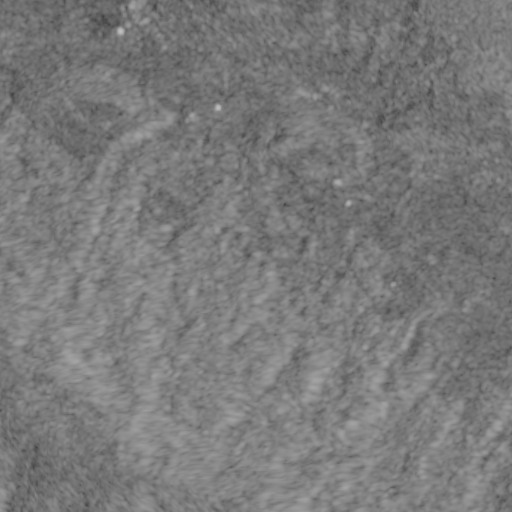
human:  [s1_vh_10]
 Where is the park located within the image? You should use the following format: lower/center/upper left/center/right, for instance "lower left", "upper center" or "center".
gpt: The park is located in the upper left of the image.
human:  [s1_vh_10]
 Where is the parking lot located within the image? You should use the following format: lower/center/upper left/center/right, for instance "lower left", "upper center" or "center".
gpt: The parking lot is located in the upper center of the image.
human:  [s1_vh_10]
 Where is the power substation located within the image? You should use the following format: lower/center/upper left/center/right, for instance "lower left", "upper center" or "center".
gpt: The power substation is located in the upper center of the image.
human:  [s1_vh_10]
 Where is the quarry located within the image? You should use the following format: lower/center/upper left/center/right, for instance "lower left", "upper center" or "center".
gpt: The quarry is located in the upper left of the image.
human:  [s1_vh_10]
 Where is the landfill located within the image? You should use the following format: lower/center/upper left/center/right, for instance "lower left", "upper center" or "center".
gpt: There is no landfill in the image.

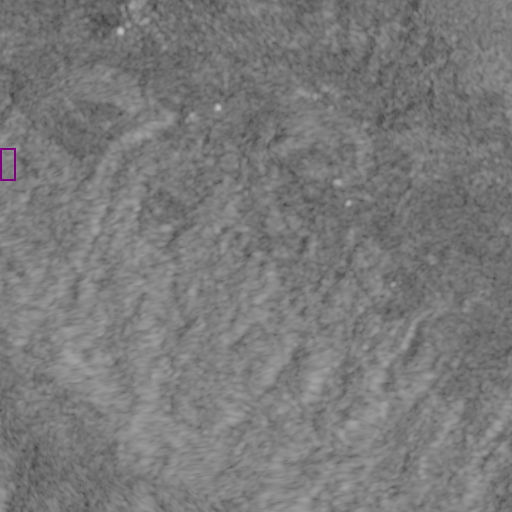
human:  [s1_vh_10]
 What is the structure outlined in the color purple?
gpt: The structure outlined in purple is a quarry.
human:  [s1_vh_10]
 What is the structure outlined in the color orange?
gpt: There is no orange outline.